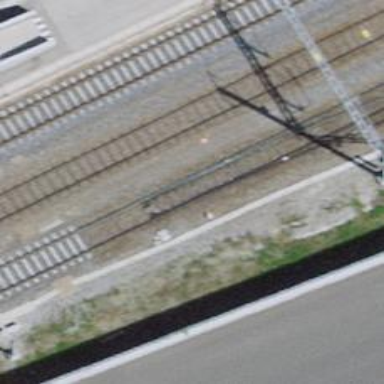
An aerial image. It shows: Railway switch.